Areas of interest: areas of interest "School"
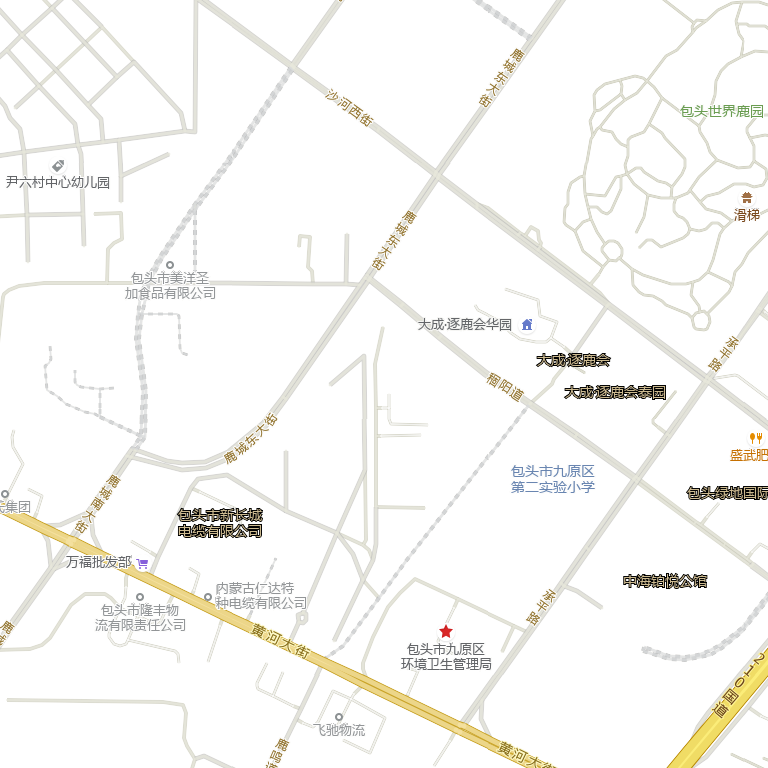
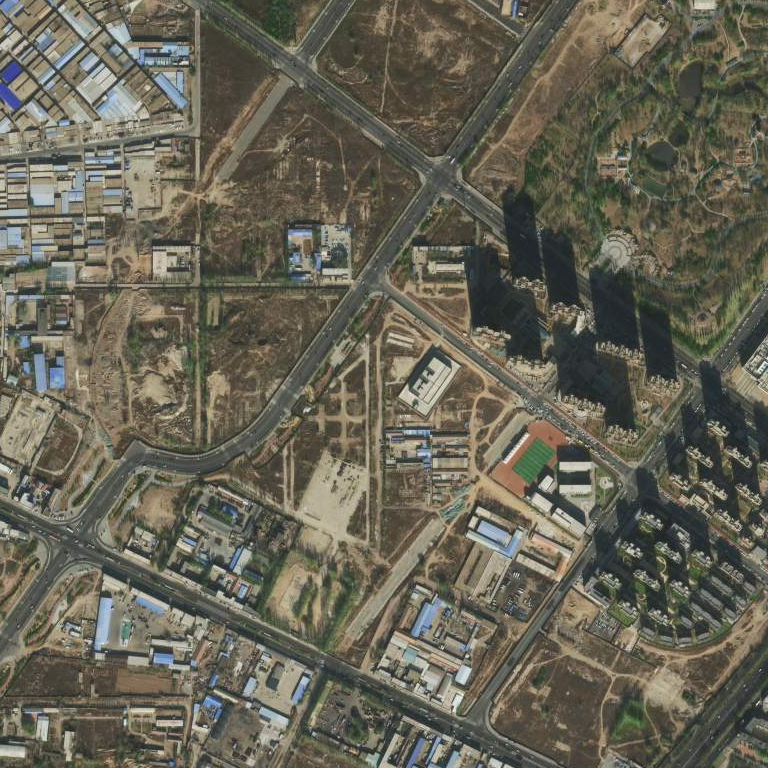